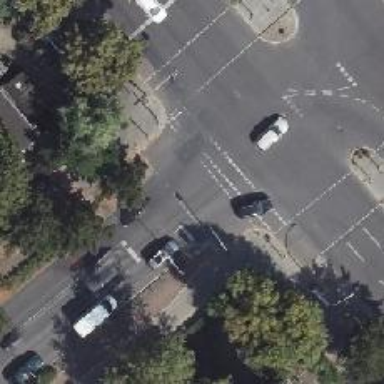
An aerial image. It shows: Road crossing with traffic signals.